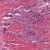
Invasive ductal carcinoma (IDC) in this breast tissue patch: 0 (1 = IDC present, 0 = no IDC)